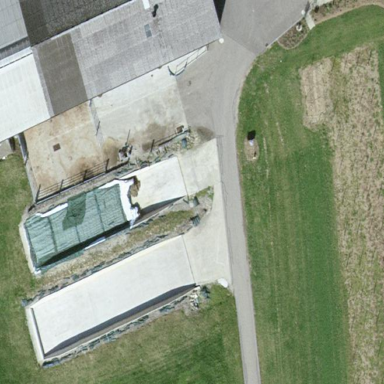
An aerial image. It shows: Bunker silo.